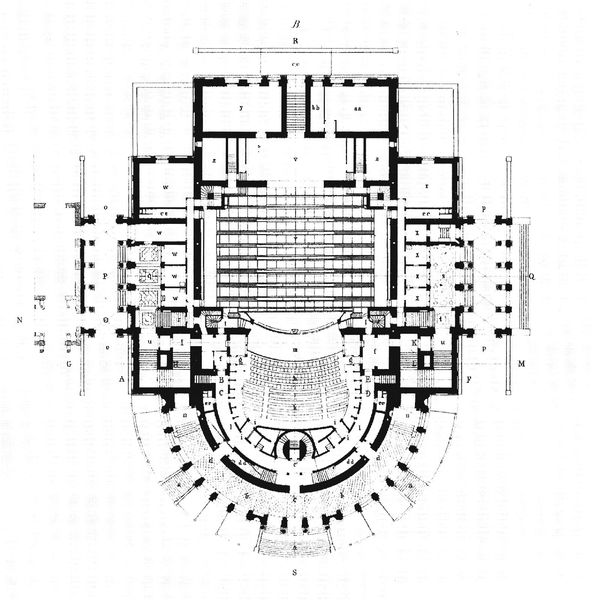
Titel: Erstes Hoftheater in Dresden (Semper Oper)
Künstler: Gottfried Semper
Standort: Dresden, Hoftheater (EU - D - Sachsen)
Schlagwörter: weiß, raum, schwarz, skizze, zeichnung, haus, kirche, bühne, parkett, treppe, eingang, strich, halbrund, plan, grundriss, architekt, ssitzreihen